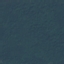
Land use / land cover class: Forest